Field crop: maize
Growth stage: 2
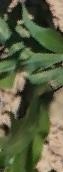
Species: maize